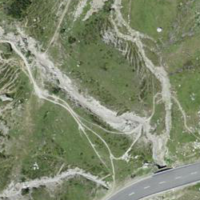
EUNIS habitat code: 31
Species observed at this site:
Oxytropis campestris
Saxifraga caesia
Dryas octopetala
Dactylorhiza viridis
Anthyllis vulneraria